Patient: sex M, age 52
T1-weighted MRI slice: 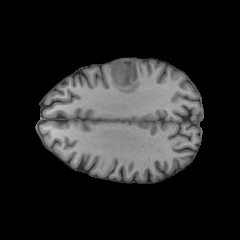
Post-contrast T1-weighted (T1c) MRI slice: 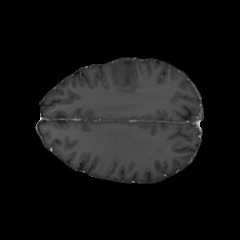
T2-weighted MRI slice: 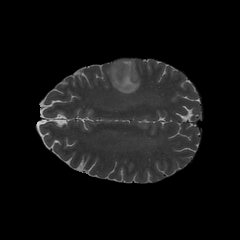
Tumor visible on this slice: yes
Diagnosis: Astrocytoma, IDH-wildtype
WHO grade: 3